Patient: sex F, age 48
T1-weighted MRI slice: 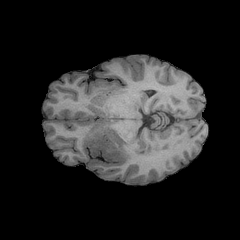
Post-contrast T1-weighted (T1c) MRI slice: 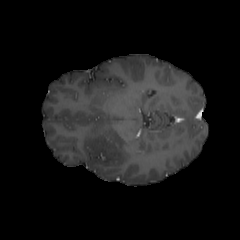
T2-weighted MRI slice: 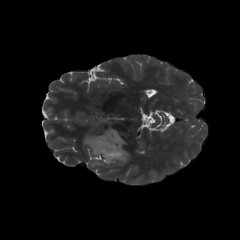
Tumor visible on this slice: yes
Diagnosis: Astrocytoma, IDH-mutant
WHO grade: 2